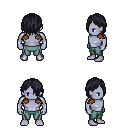
a pixel art fantasy rpg character, male body template, dark elf, purple skin, leather shoulder armor, teal pants, raven bangs hairstyle, four views (front, back, left, right), 2x2 character sprite sheet, small pixel art, hard edges, no anti-aliasing